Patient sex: M
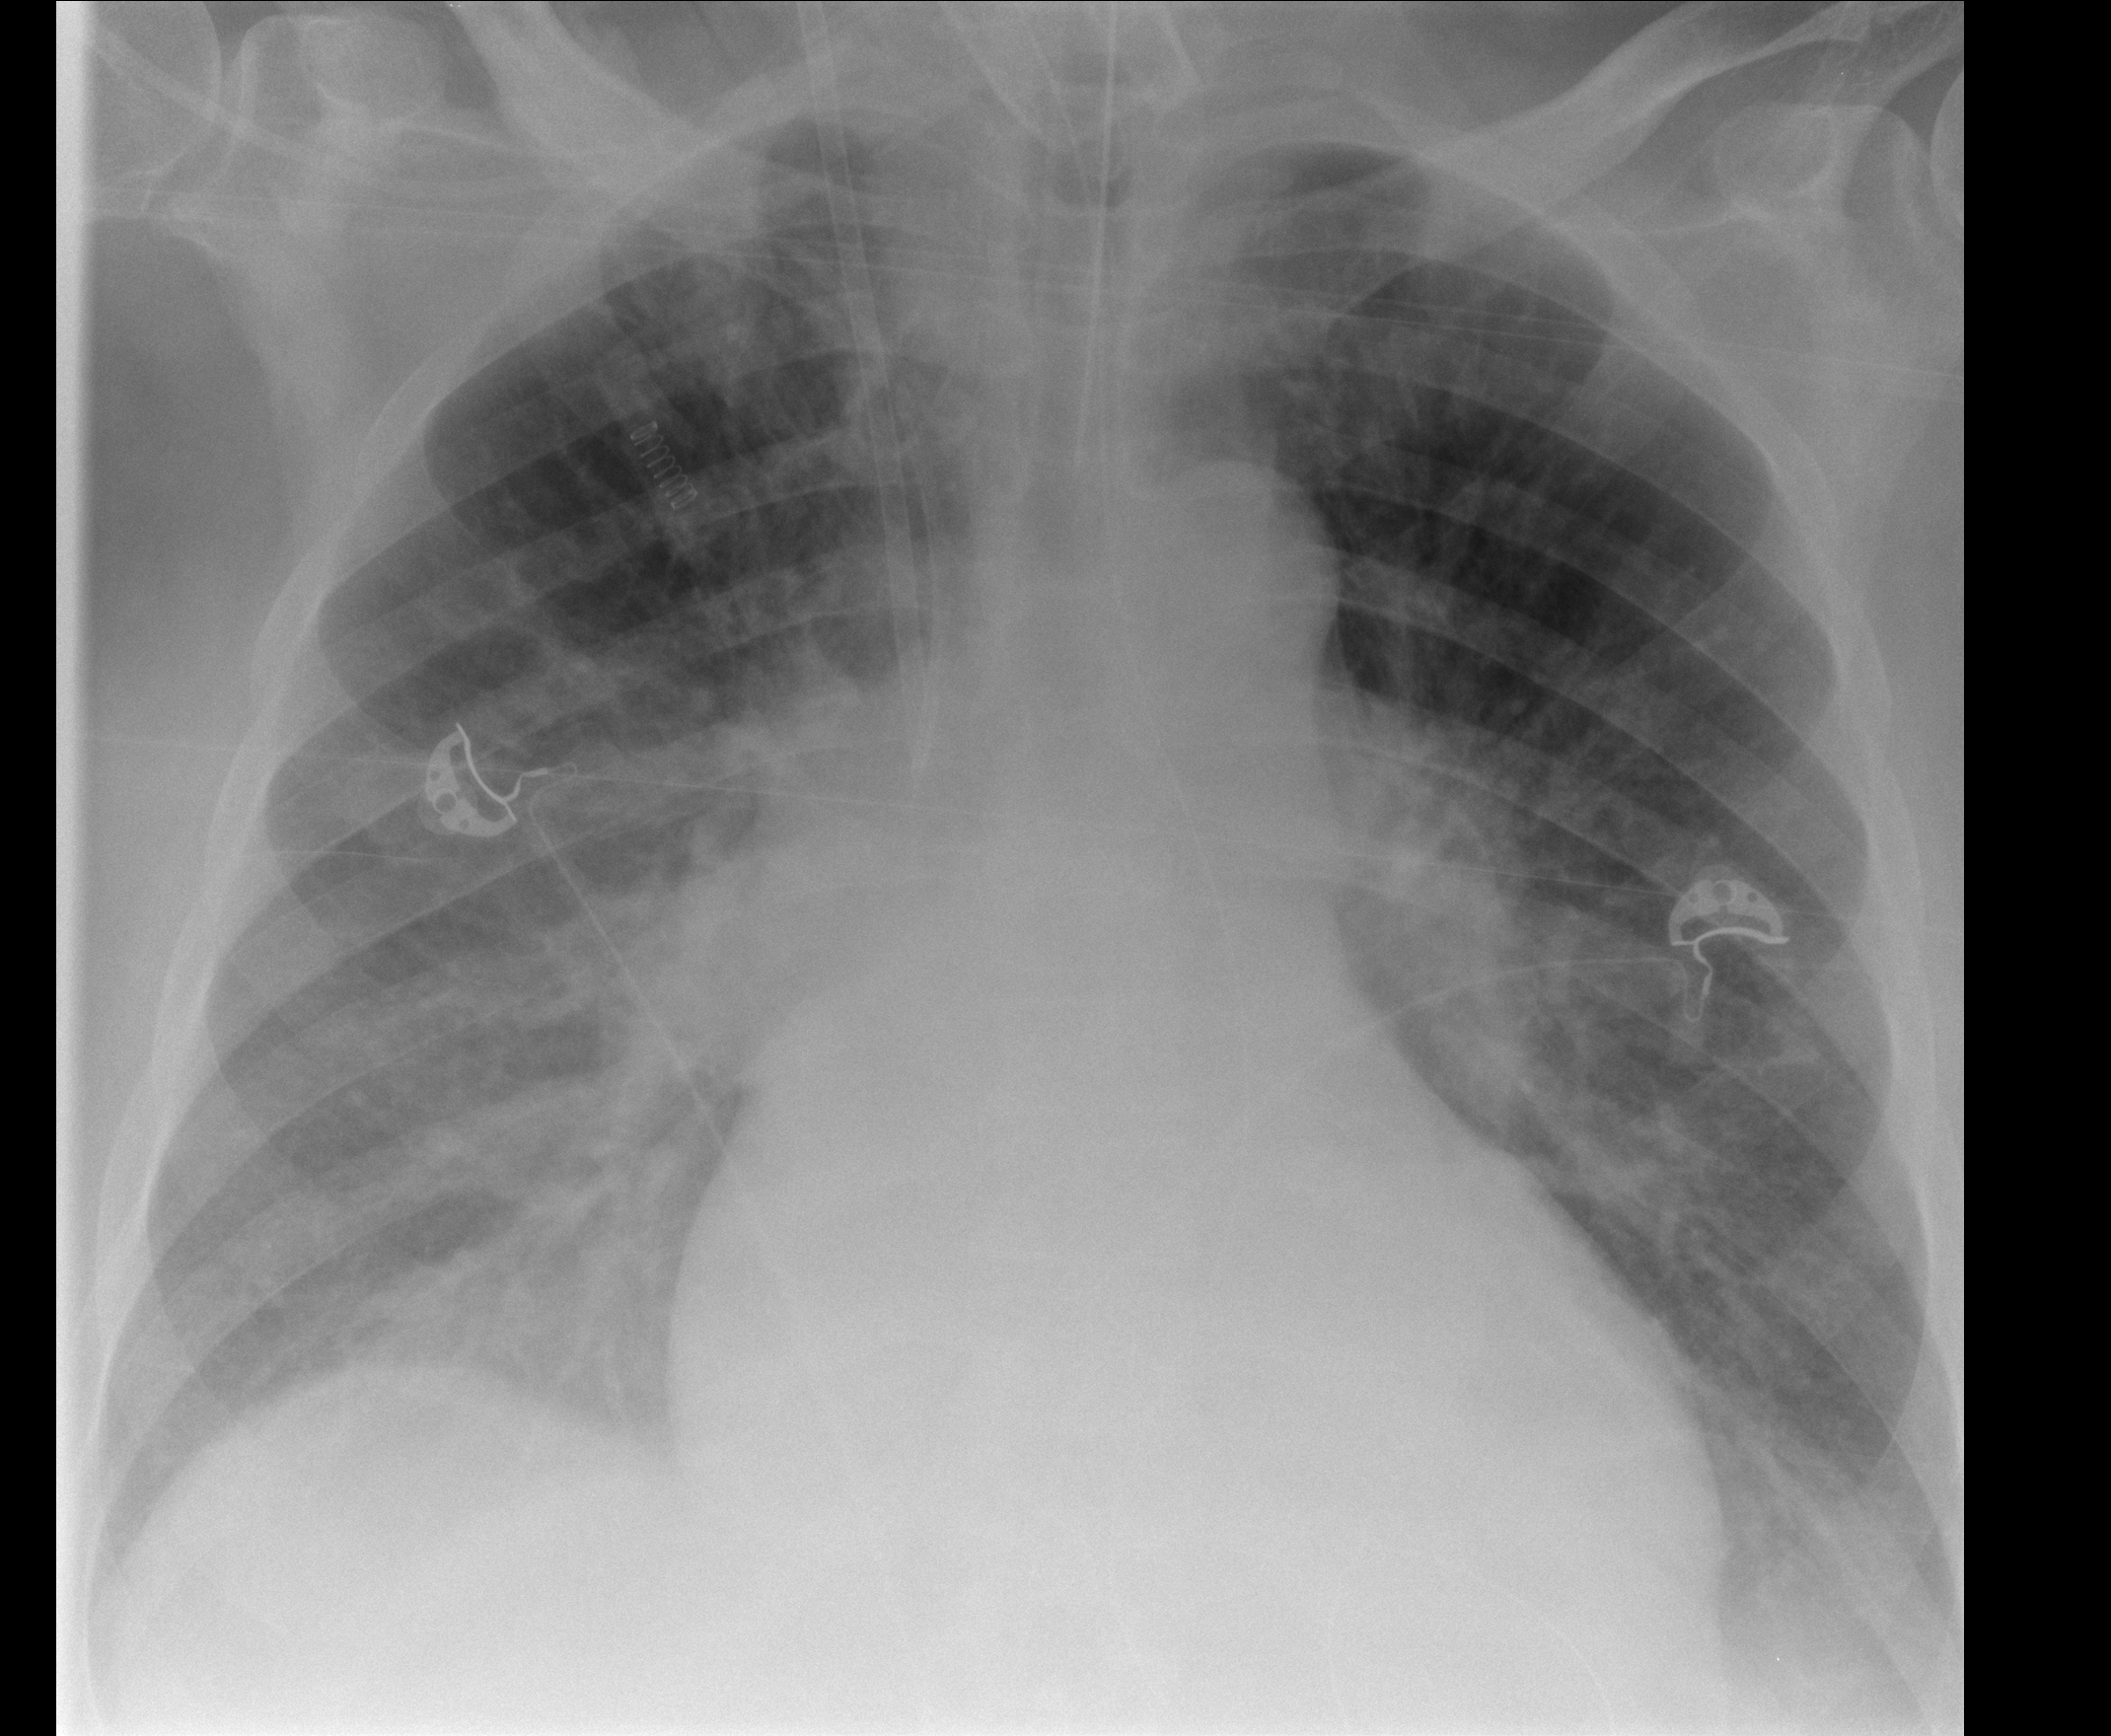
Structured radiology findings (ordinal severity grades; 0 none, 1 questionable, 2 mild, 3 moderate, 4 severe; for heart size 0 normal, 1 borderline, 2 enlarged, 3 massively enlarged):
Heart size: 2
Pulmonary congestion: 3
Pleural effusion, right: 1
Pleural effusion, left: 2
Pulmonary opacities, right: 2
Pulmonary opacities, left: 2
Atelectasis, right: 1
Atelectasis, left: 2